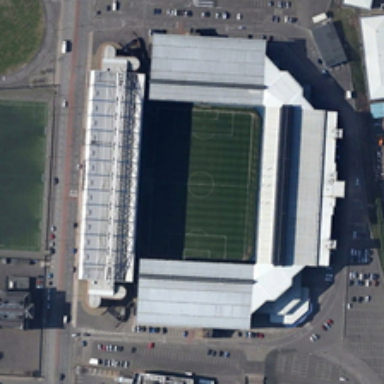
Several buildings and parking lots are around a stadium .